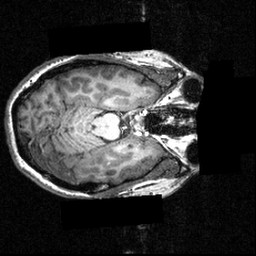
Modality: T1w
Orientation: axial
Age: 21
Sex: female
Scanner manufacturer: siemens
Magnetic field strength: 3.951 T
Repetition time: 1.5 s
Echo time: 0.00335 s